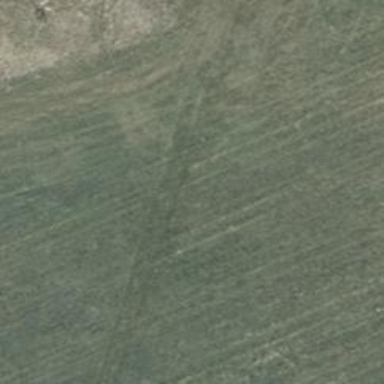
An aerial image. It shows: Grass track road with grade 5 tracktype.